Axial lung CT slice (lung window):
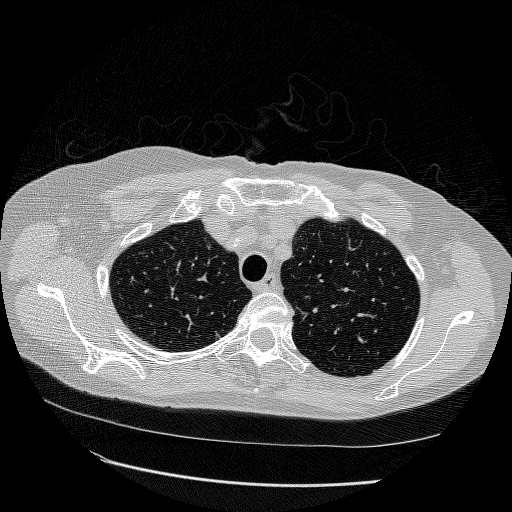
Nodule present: no